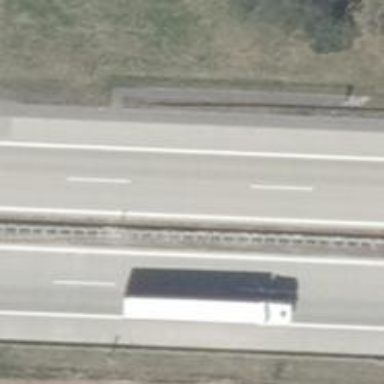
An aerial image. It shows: Motorway with concrete surface.